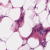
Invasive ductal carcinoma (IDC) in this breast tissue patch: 0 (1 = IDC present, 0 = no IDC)